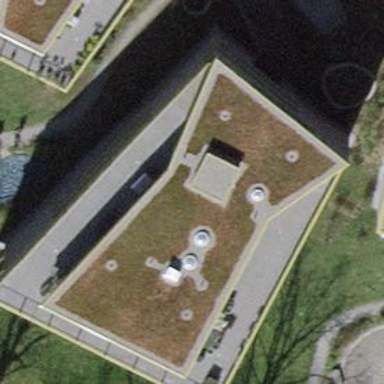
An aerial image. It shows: Flat-roofed apartment building.